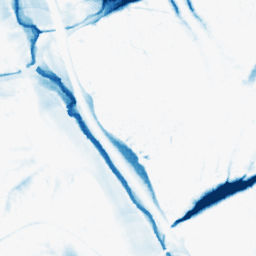
Category: morphological
Decomposition family: morphological_ellipse
Decomposition parameters: operation: closing
width: 30
height: 50
Upsampling method: sinc_blackman
Upsampling parameters: scale: 4
kernel_size: 8
Upsampling scale: 4